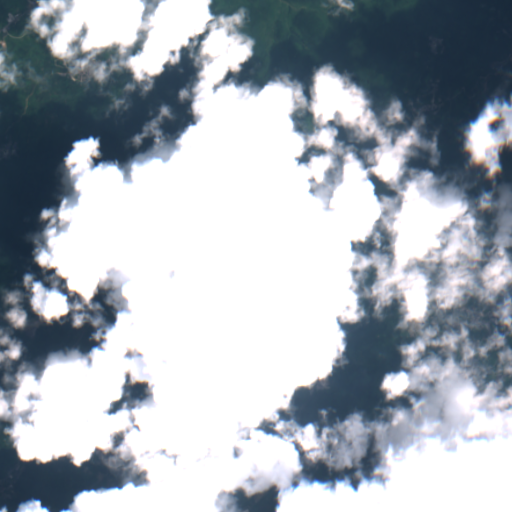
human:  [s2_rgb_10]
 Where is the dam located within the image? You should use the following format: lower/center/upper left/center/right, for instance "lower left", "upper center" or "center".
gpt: The dam is located in the center right of the image.
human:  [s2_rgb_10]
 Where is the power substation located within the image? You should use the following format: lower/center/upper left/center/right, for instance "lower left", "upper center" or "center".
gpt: The power substation is located in the center right of the image.
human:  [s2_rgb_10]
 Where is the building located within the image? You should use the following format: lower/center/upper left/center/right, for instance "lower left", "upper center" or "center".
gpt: There is no building in the image.